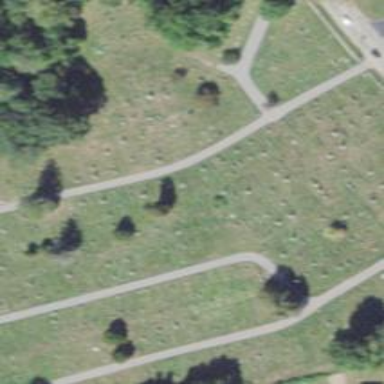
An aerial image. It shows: Cemetery.